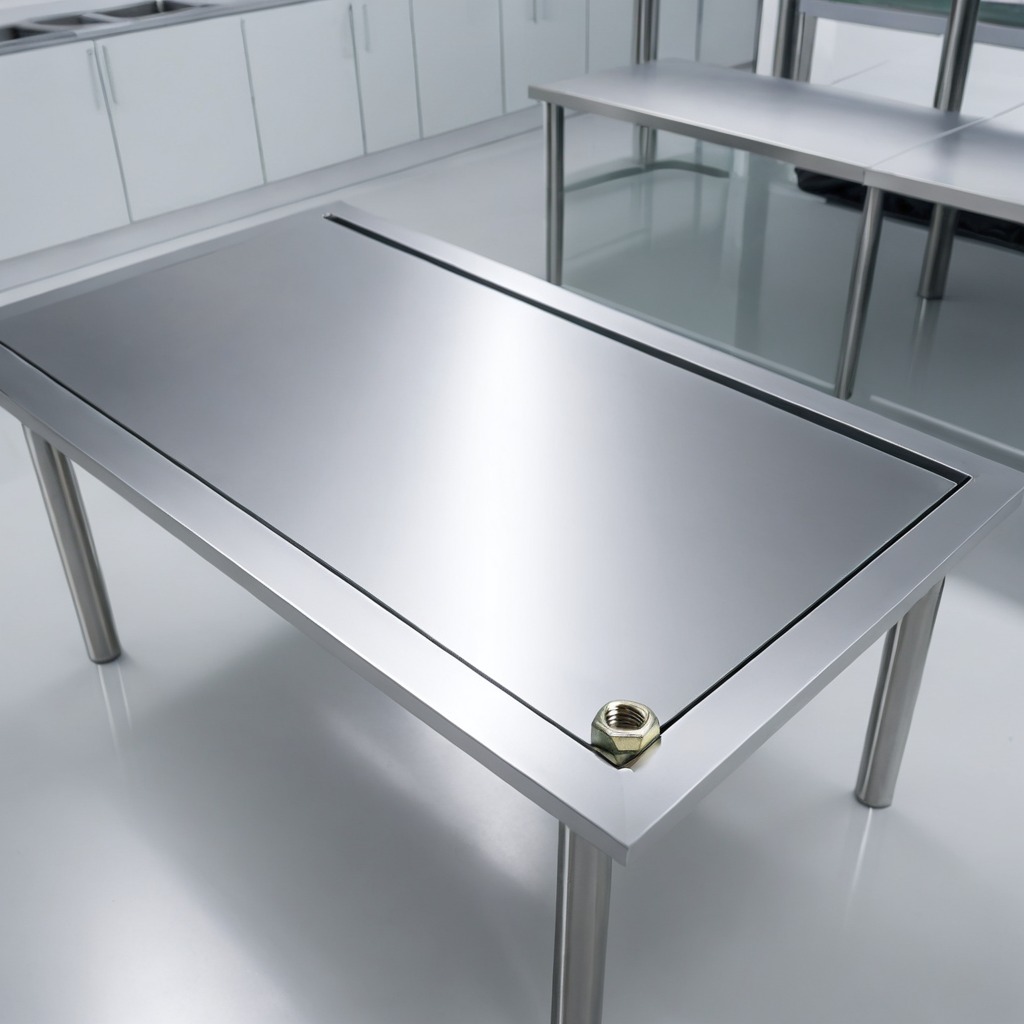
A metal nut is lying on the stainless steel table in a high-end prototyping lab.